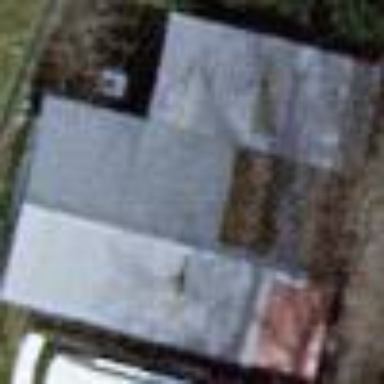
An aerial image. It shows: Shed building.